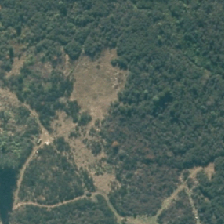
Land cover: grose_broom